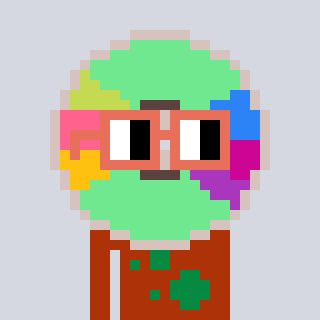
a pixel art character with square orange glasses, a cd-shaped head and a hotbrown-colored body on a cool background